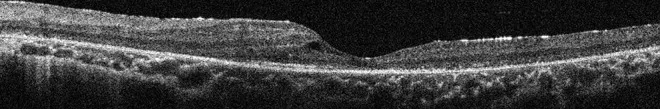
Left. Eyes. Macular optical coherence tomography demonstrated marked disruption of the external limiting membrane and an ellipsoid zone in both eyes, with small foveal cysts in the left eye.
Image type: ophthalmic_imaging (oct)